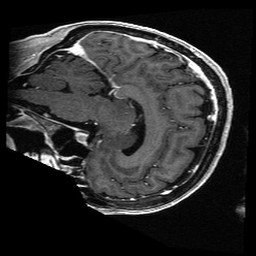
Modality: FLAIR
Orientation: sagittal
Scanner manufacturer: ge
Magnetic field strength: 1.5 T
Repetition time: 0.008488 s
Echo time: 0.00314 s